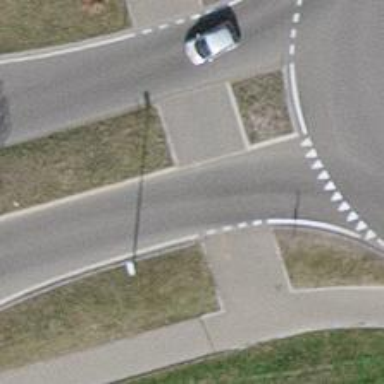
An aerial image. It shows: Uncontrolled road crossing.